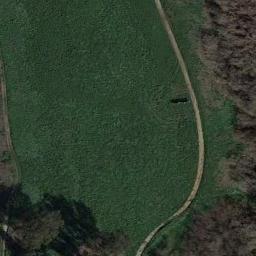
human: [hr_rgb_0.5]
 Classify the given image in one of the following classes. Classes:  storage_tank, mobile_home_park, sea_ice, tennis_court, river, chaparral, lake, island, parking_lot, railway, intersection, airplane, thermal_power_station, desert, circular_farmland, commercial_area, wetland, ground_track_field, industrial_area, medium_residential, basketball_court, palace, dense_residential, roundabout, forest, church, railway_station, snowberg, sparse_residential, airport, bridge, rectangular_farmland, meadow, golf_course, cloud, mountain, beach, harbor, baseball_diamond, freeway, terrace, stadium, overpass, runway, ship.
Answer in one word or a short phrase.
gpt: meadow